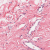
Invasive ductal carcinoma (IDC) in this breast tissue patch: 0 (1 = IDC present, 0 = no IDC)